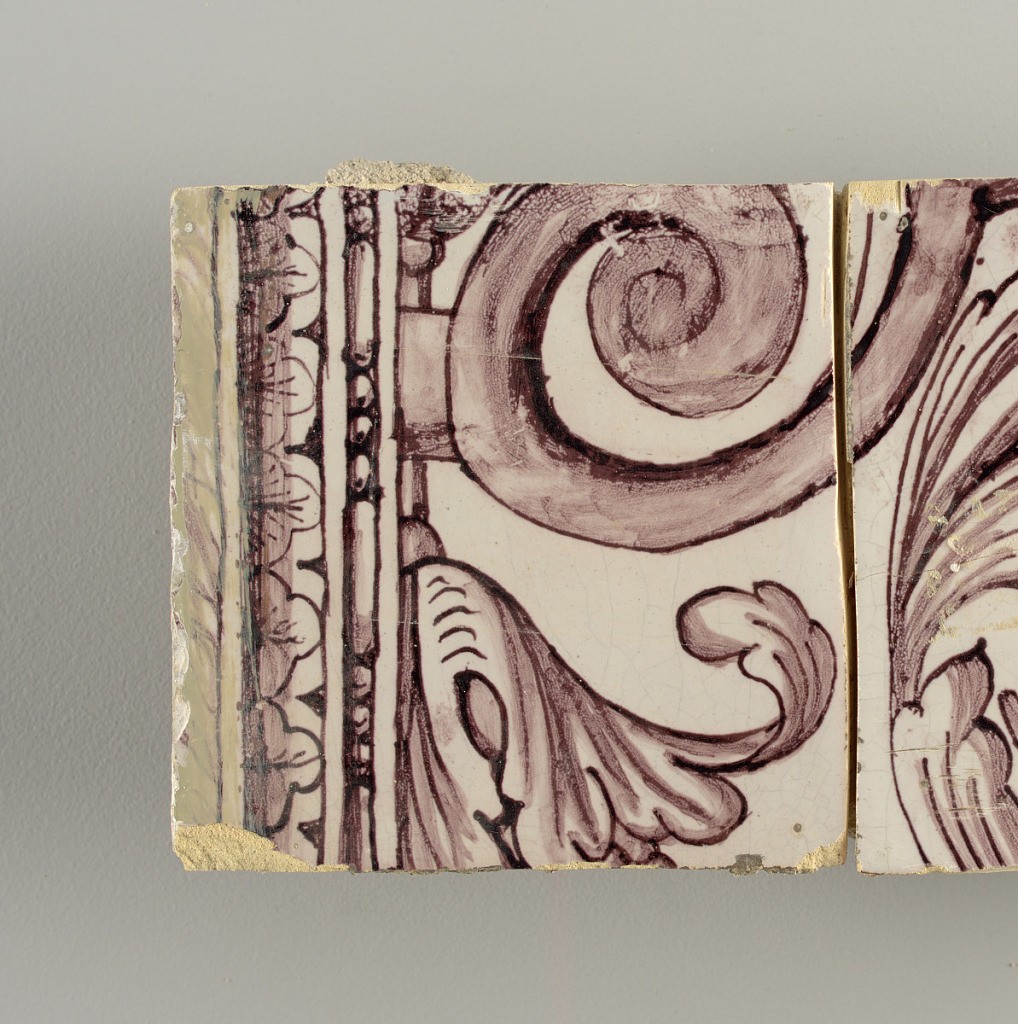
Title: Wall facing
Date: ca. 1725
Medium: Tin-glazed earthenware, underglaze
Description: Horizontal rectangle.  Thirty-seven tiles wide and twenty-one high with opening for door or window nineteen and one-half tiles high and twelve wide.  To left and right of opening, centered canopy above. Left, woman representing Hope, right, a sculputure urn.  Centered above opening, a mascaron.  Arabesque design of foliage.